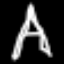
Label: The Eiffel Tower